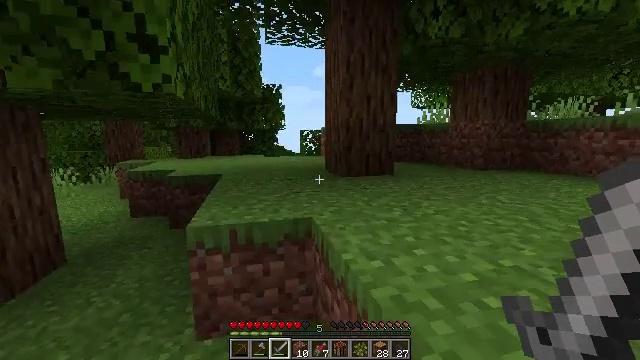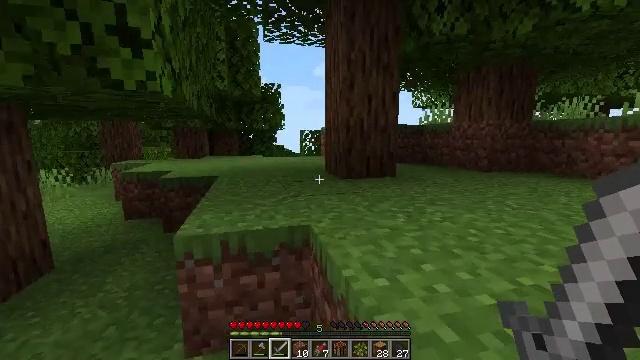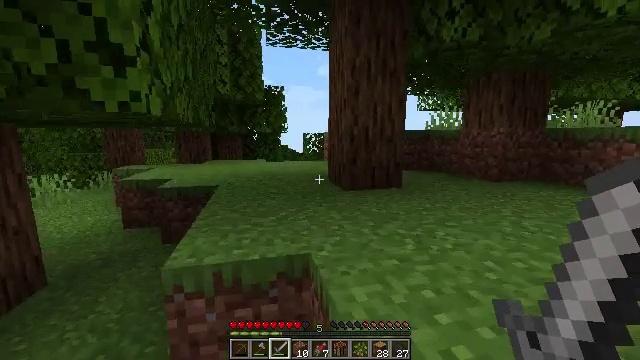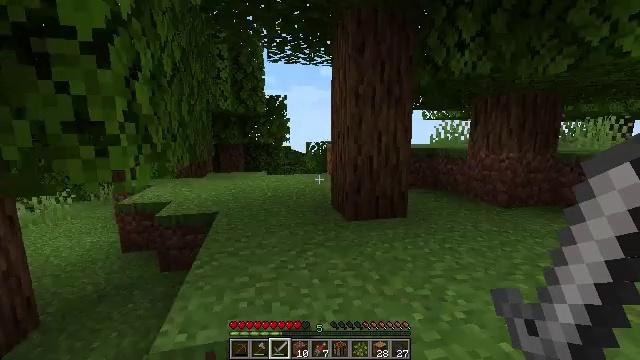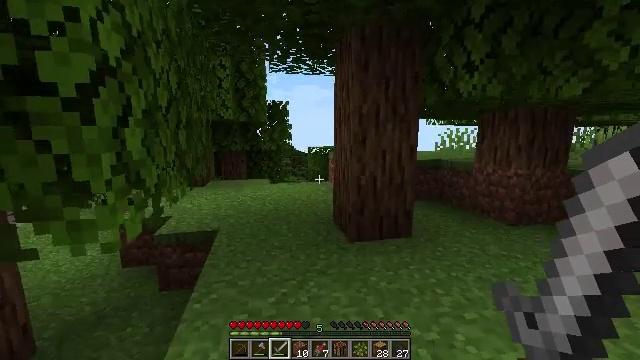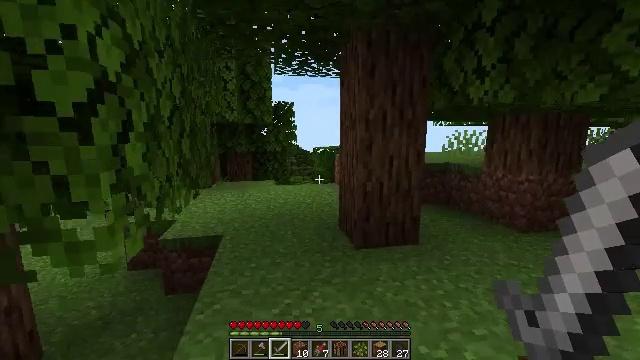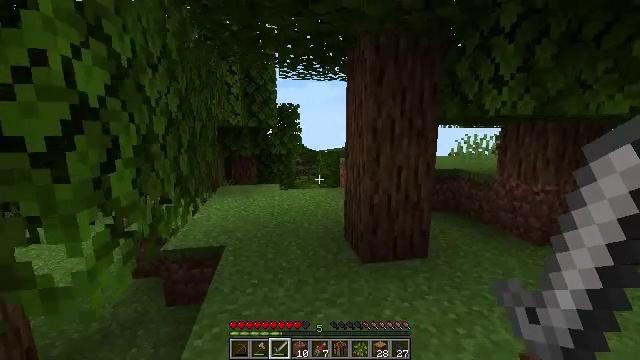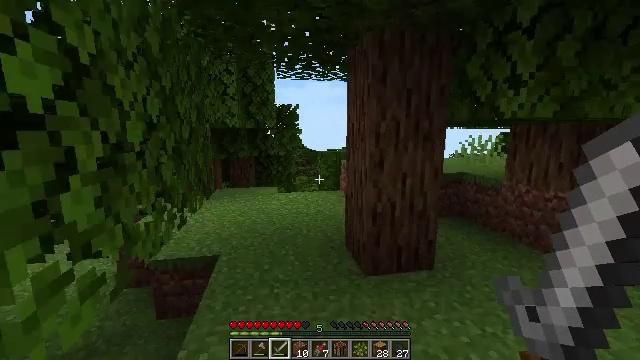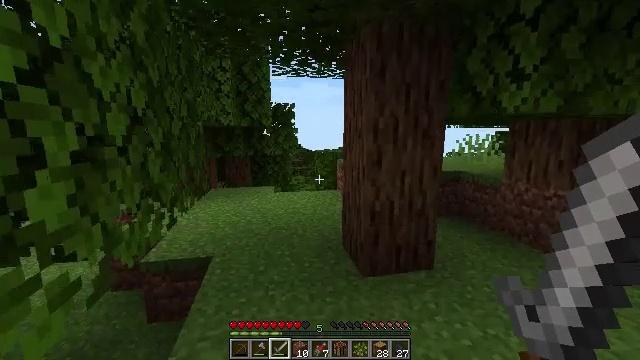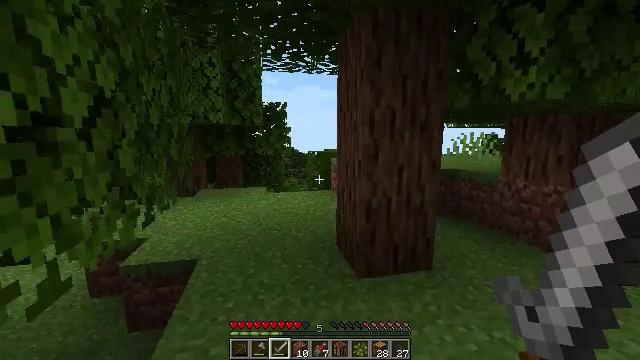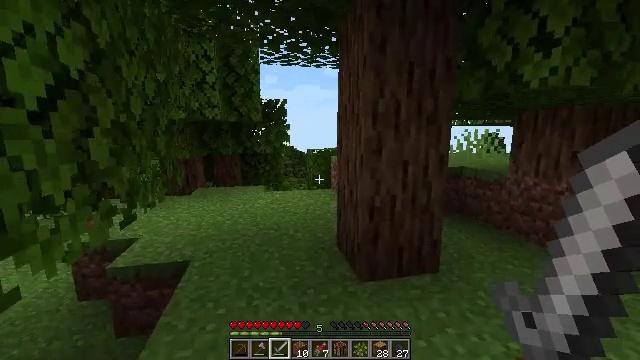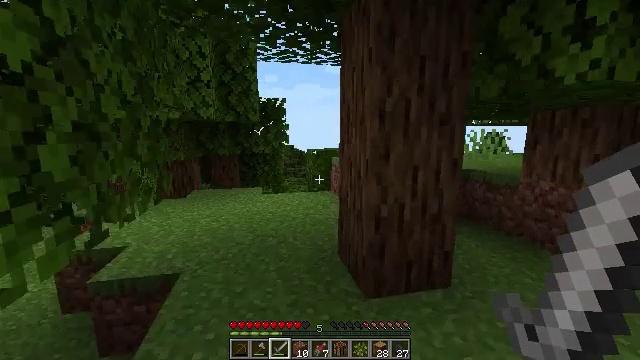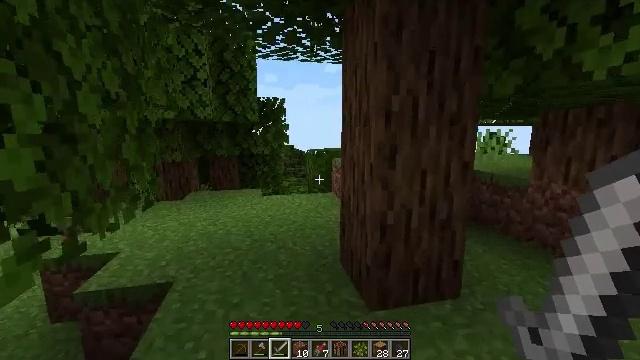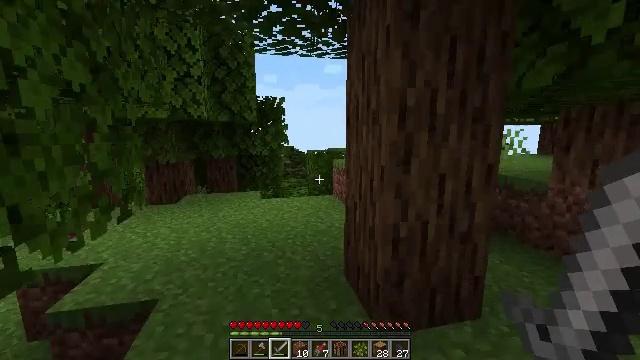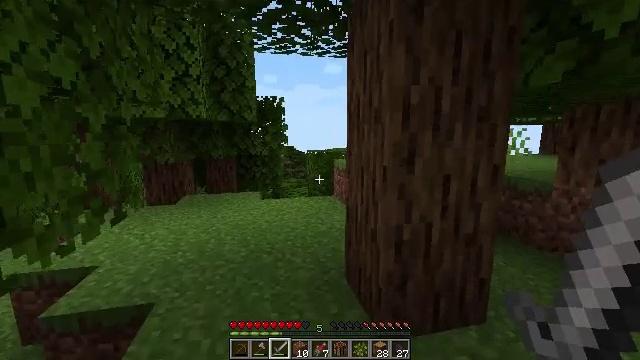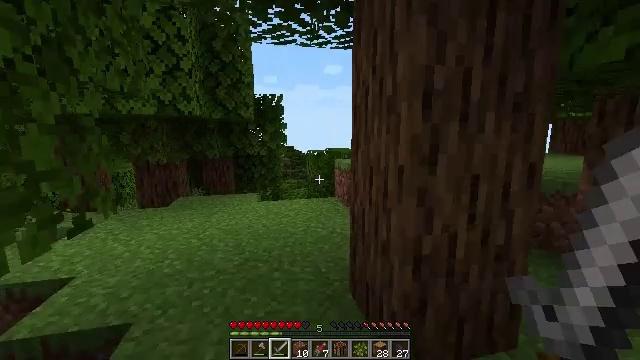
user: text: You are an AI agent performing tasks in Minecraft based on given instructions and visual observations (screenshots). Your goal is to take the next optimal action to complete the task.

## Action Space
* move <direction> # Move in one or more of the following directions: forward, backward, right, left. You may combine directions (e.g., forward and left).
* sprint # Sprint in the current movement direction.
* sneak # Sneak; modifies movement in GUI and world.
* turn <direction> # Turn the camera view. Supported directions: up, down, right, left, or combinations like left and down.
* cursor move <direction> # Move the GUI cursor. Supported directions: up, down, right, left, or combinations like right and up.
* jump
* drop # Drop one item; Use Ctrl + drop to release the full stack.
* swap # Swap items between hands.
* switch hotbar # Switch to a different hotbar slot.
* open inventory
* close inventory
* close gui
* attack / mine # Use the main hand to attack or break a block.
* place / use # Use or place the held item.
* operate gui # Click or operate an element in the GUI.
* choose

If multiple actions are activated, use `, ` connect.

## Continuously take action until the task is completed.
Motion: motion action
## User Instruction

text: Gather poppy from the ground.
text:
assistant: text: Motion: move forward
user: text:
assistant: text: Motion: move forward, jump
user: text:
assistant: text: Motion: move forward, jump
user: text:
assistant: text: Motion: move forward, jump
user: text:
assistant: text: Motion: move forward, turn left, jump
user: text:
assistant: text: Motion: move forward, turn left, jump
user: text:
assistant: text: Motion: move forward, jump
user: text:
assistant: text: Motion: move forward
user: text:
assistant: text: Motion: move forward, turn right
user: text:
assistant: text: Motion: move forward
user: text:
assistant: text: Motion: move forward
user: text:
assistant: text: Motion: move forward
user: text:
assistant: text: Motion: move forward
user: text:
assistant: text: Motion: move forward
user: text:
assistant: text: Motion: move forward
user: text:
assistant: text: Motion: move forward
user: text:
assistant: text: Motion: move forward
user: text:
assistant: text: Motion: move forward
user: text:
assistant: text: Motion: move forward
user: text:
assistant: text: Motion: move forward
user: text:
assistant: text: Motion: move forward
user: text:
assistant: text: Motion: move forward
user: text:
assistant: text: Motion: move forward
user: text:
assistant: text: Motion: move forward
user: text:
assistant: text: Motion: move forward
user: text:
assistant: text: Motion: move forward
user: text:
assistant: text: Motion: move forward
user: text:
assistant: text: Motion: move forward
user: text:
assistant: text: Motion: move forward
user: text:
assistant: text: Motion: move forward